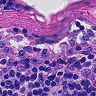
Metastatic tissue present: no